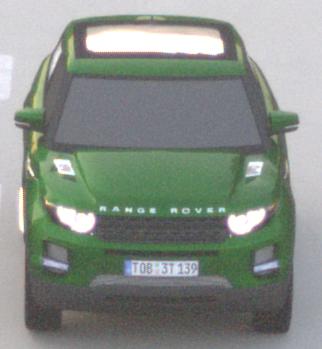
Make: Land Rover
Model: Range Rover Evoque 2.0 Si4
Detailed model: Range Rover Evoque (I)
Model produced from: 2011/08
Model produced until: 2013/11
Doors: 5
Color: green
Road condition: dry road
Daytime: sunrise or sunset
Contrast: low contrast